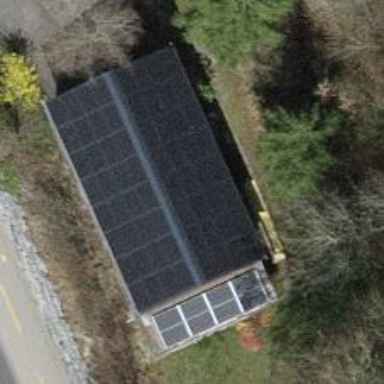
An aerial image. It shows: Solar photovoltaic panel generator.